Question: Lets say I wanna read Reuters feeds and use this url for that <URL>.
Firefox then asks me if I want to subscribe to them using some program. How can I make my developed program in C++ with Qt available to that list (would be nice, if it would be platform independent and not some Windows/Mac/Linux hack)?

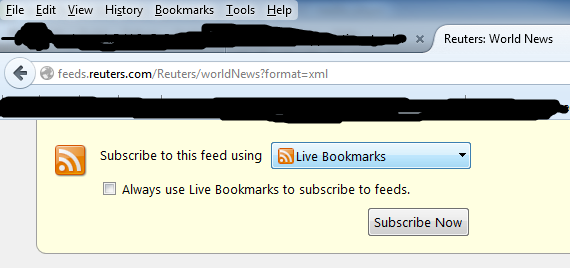
Answer: You'd have to have people download your feed reader application, then have them select it as the default reader for the MIME type in the browser. In Firefox you can configure an external app as a RSS reader via Edit > Preferences > Applications > set "Web Feed" handler to the location of your feed reader application/script. Or you can do it from the default RSS view, as shown in your post. Firefox will then pass that application the URL of the feed as the first parameter on the command line. That's it.
Try setting your feed reader to this script for example (Linux):
'''
#!/bin/bash
echo -e "$@ 'date'
" >>/tmp/ff-feed.txt
gdialog --backtitle "Feed Reader" --msgbox "Foo Feeds!" 10 40
'''
-
'''
cat /tmp/ff-feed.txt
Sat Jun 7 13:27:36 EST 2014
feed://feeds.reuters.com/Reuters/worldNews?format=xml
'''
If you want RSS handled in browser you have to write a web app or plugin and register it - see <URL> for details.